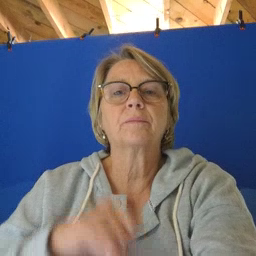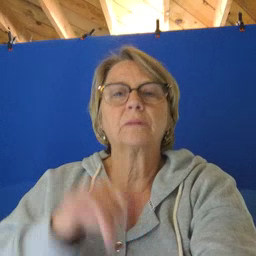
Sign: car